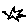
Label: star